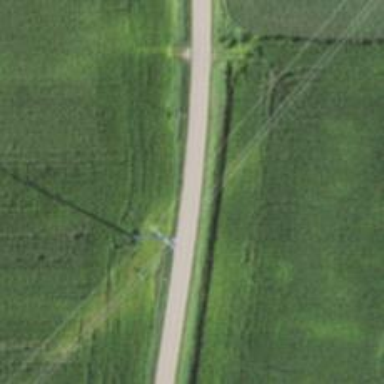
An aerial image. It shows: Tertiary road.